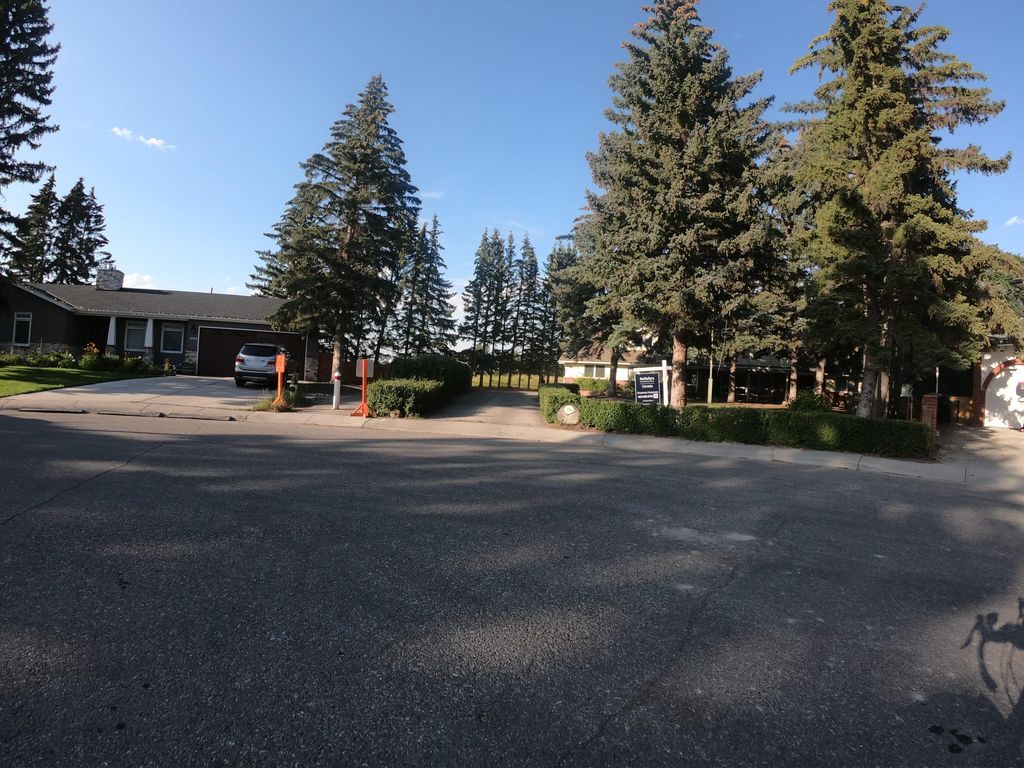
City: calgary